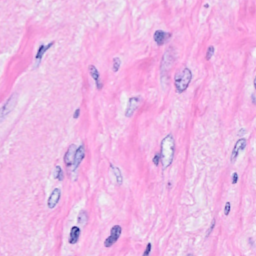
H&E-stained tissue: Breast